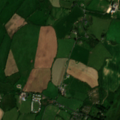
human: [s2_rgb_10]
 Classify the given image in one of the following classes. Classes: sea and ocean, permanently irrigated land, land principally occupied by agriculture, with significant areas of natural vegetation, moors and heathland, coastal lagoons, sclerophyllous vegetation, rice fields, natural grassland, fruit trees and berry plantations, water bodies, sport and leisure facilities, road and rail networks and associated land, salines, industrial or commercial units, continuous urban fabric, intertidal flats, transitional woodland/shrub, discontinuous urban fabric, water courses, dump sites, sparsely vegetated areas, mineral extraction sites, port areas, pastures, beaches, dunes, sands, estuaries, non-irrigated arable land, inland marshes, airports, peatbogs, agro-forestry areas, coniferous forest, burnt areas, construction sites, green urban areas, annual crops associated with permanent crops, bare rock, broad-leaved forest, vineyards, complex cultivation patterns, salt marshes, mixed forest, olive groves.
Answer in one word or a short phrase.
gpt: pastures